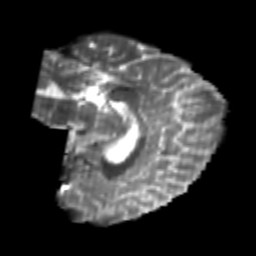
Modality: T2w
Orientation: sagittal
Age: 24
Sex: female
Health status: healthy
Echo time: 0.074 s